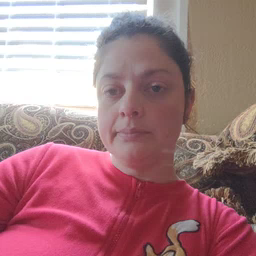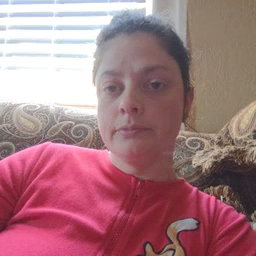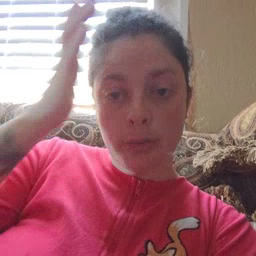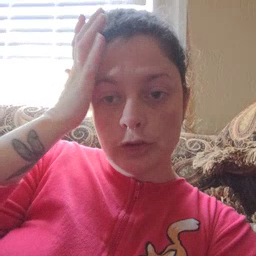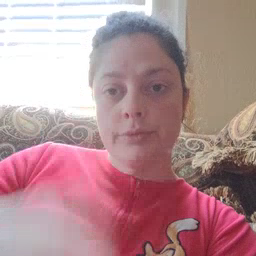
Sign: garbage